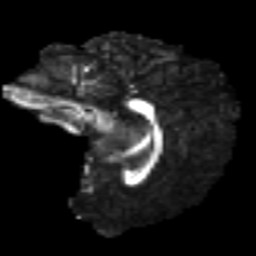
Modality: FA
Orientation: sagittal
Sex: male
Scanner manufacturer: ge
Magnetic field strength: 3 T
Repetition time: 7 s
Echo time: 0.08 s